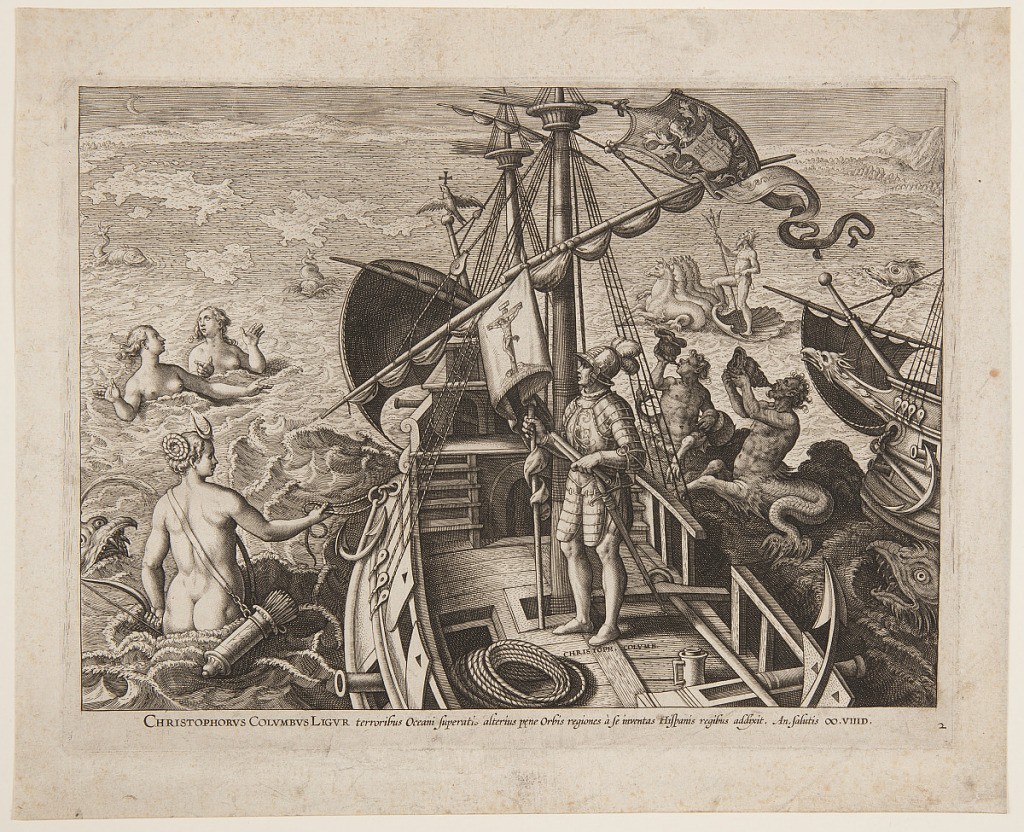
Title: Christopher Columbus
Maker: Adriaen Collaert, Flemish, ca. 1560 – 1618
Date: ca. 1575
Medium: Engraving on paper
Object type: Print
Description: One of a set with the title "Americae detectio." Inscribed: "Christophorus Columbus Ligur....00.VIII D." No. 2.